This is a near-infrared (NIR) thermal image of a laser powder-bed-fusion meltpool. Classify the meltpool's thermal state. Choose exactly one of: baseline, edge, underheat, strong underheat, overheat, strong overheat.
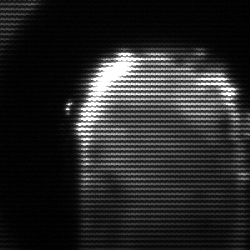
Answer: baseline